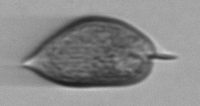
Label: Prorocentrum_micans